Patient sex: M
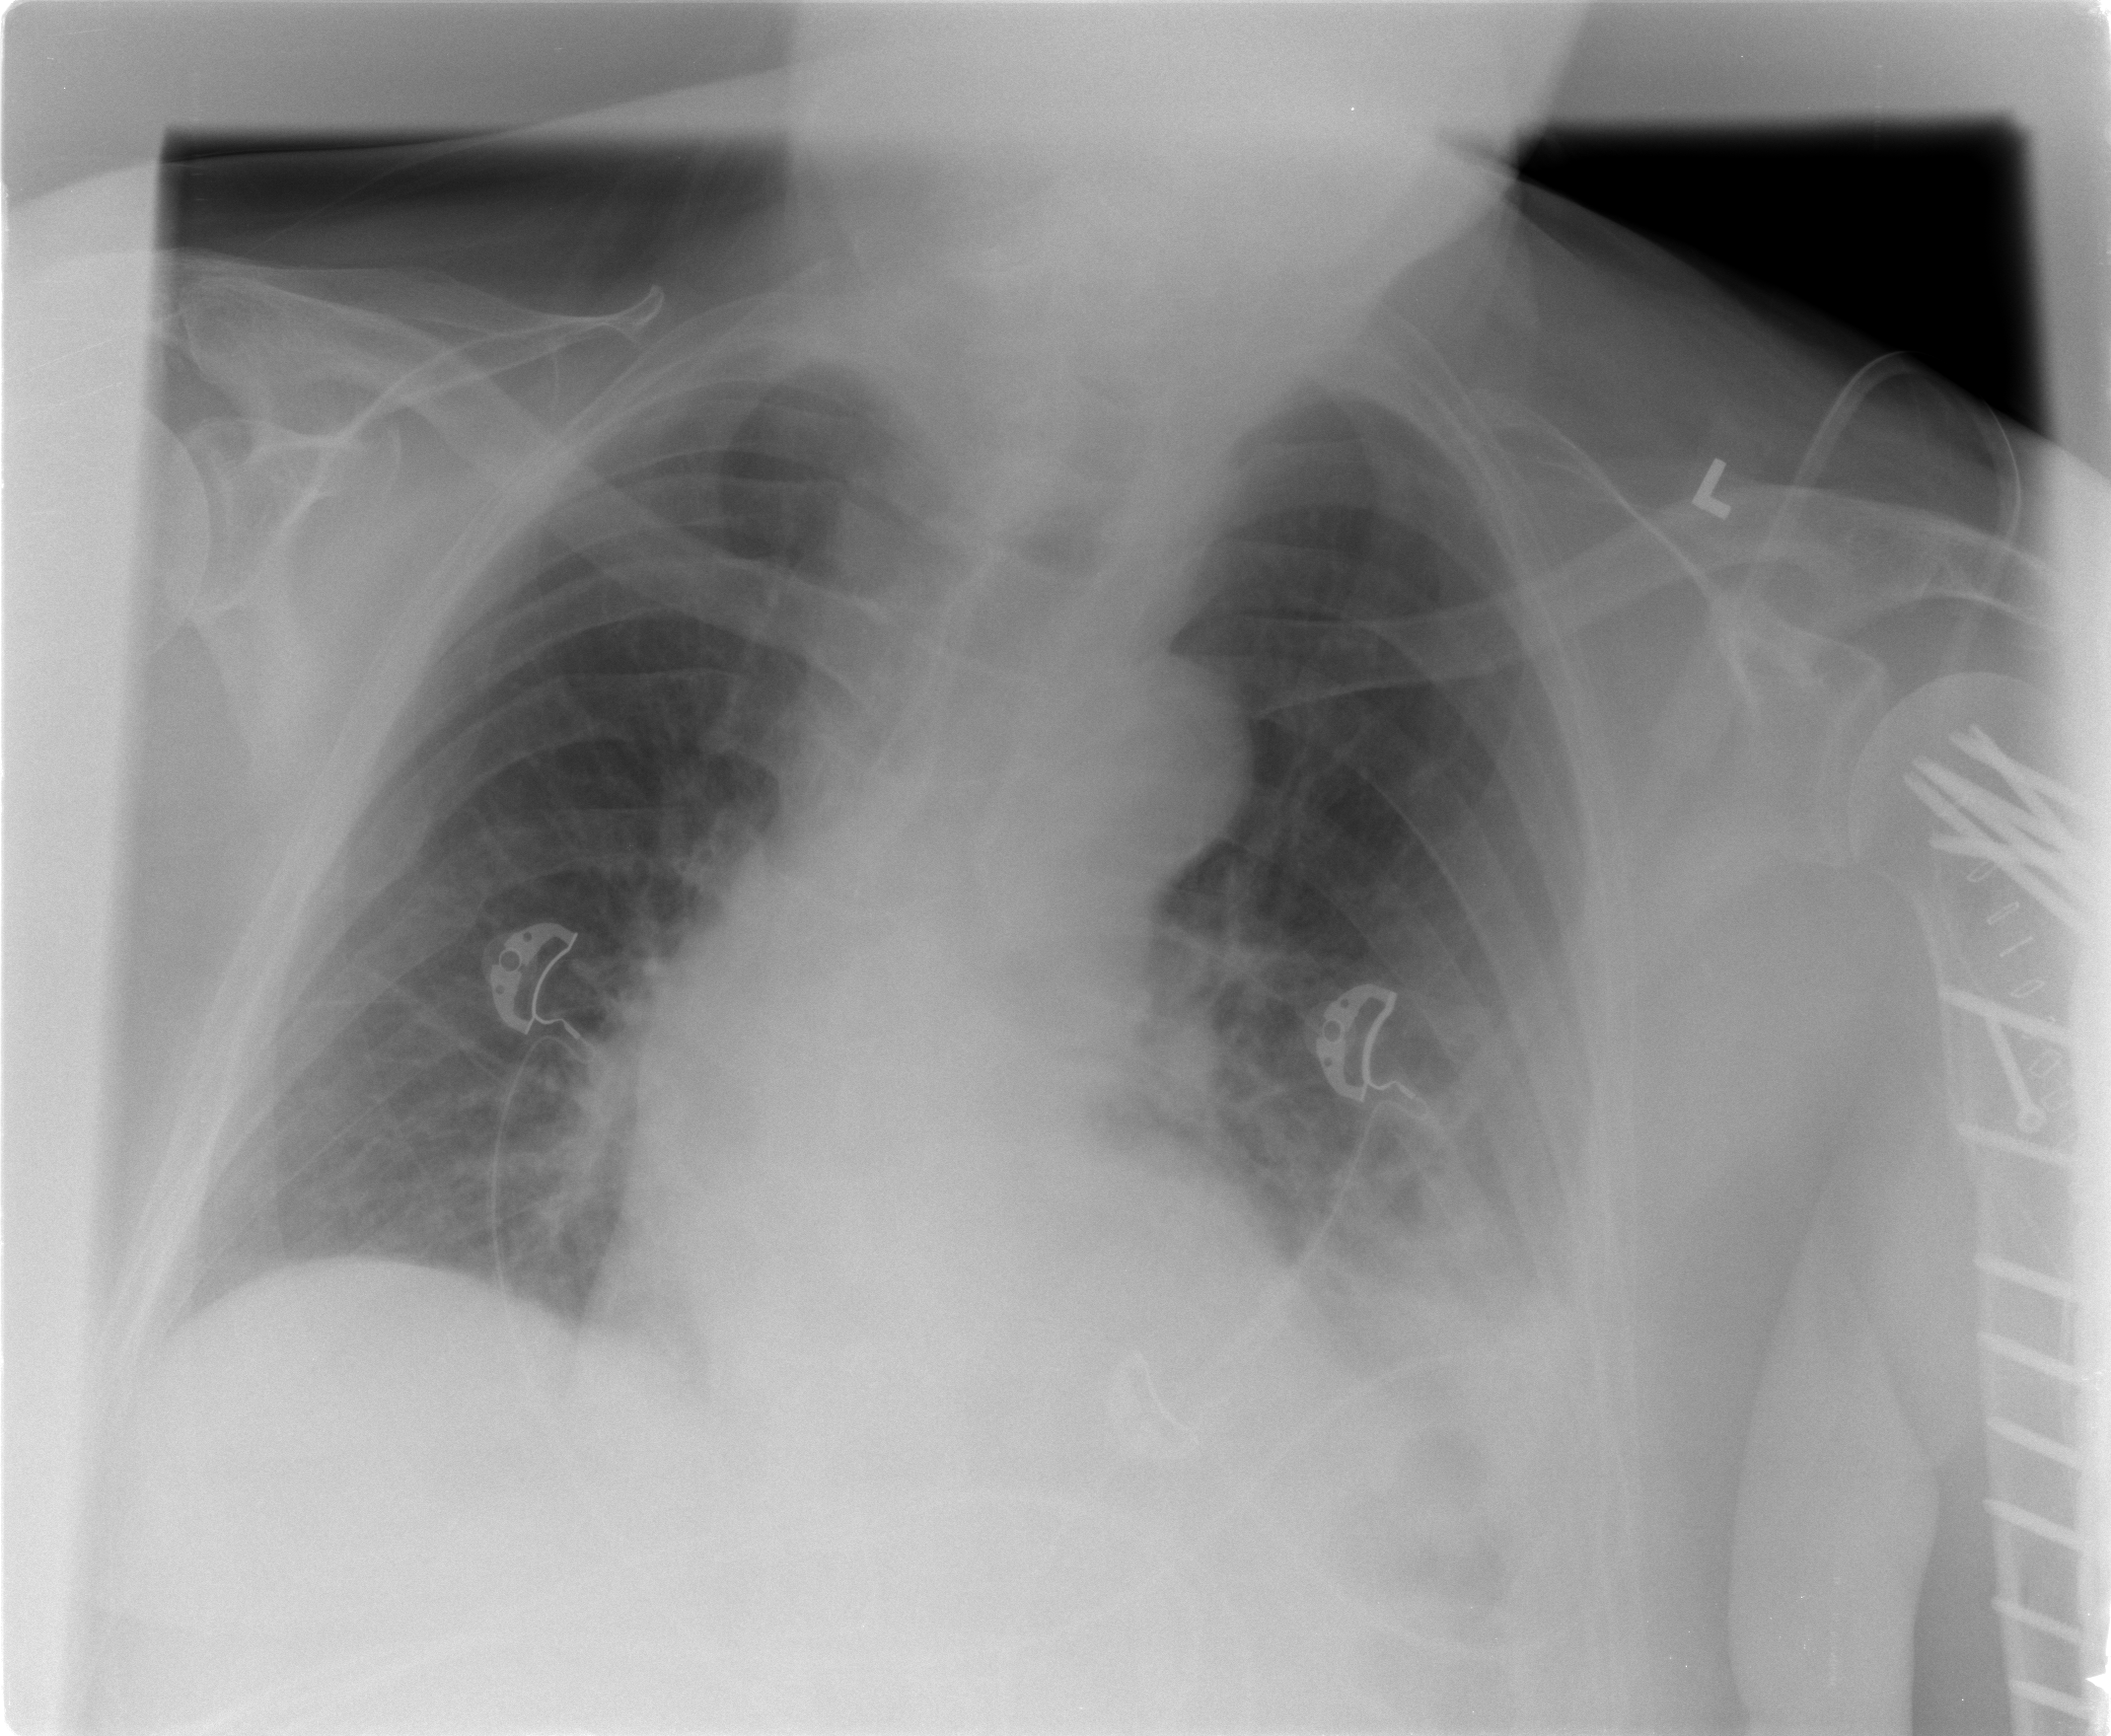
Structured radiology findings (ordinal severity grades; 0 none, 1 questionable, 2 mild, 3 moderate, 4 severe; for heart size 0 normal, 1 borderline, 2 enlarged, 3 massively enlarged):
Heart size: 0
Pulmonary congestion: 0
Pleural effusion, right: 0
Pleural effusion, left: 2
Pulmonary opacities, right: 0
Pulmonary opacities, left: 0
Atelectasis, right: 0
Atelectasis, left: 2